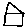
Label: house